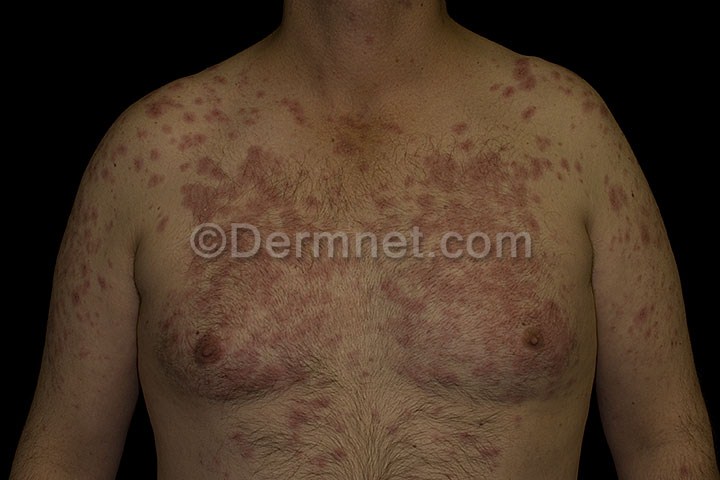
Disease: Exanthems and Drug Eruptions